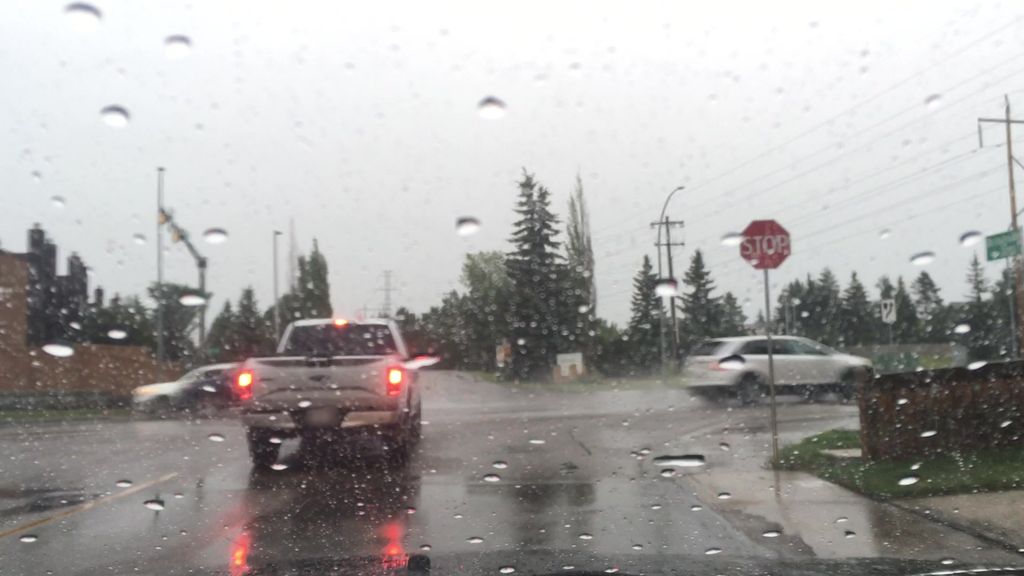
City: edmonton